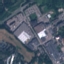
Land use / land cover class: Industrial